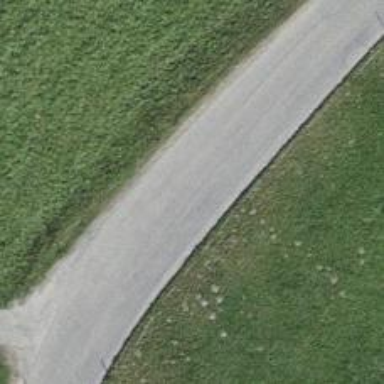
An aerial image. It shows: Tertiary road.